Question: I'm working on Yii2 Project where I've integrated <URL>
Now I want to implement functionality of file/image upload in it.
This is how I integrated CKEditor in Yii2 Project.
'''
public $js = [
'ckeditor/ckeditor.js',
];
'''
Calling ckeditor.js javascript file from 'config/AppAsset' Class
'''
<?= $form->field($model, 'standard_output_information')->textarea(['rows' => 2, 'class'=>'ckeditor']) ?>
'''
'''
CKEDITOR.editorConfig = function (config) {
var base_url = window.location.origin;
var pathArray = window.location.pathname.split('/');
var projectUrl = base_url + "/" + pathArray[1] + "/" + pathArray[2] + "/" + pathArray[3] + "/uploads";
config.filebrowserImageBrowseUrl = base_url + "/pcwf" + "/backend" + "/web" + "/businessprocessprofile" + "/upload";
config.filebrowserImageUploadUrl = base_url + "/pcwf" + "/backend" + "/web" + "/businessprocessprofile" + "/upload";
};
'''
Here I've configured ImageBrowserUrl and ImageUploadUrl mentioned here <URL>
'''
public function actionUpload() {
echo \yii\helpers\Html::csrfMetaTags();
echo "<pre>";
print_r($_FILES);
print_r($_REQUEST);
exit;
}
'''
Here I'm expecting uploaded image data. But whenever I click on 'Send it to Server' button after selection of an image its giving me following error.

Not sure whether its issue of wrong url configuration in config.js or is it Yii2 form submission issue.
Any help would be appreciated.
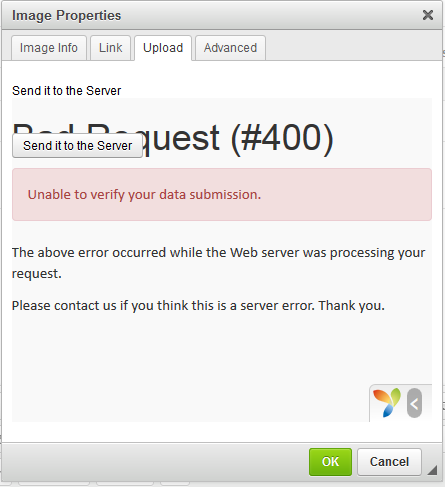
Answer: I believe you have a problem with the CRSF tokens. Read more about the security here: <URL>